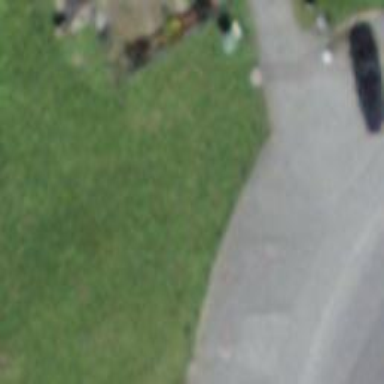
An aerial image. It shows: Post box.